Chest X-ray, PA view. Patient: 49 years old, sex F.
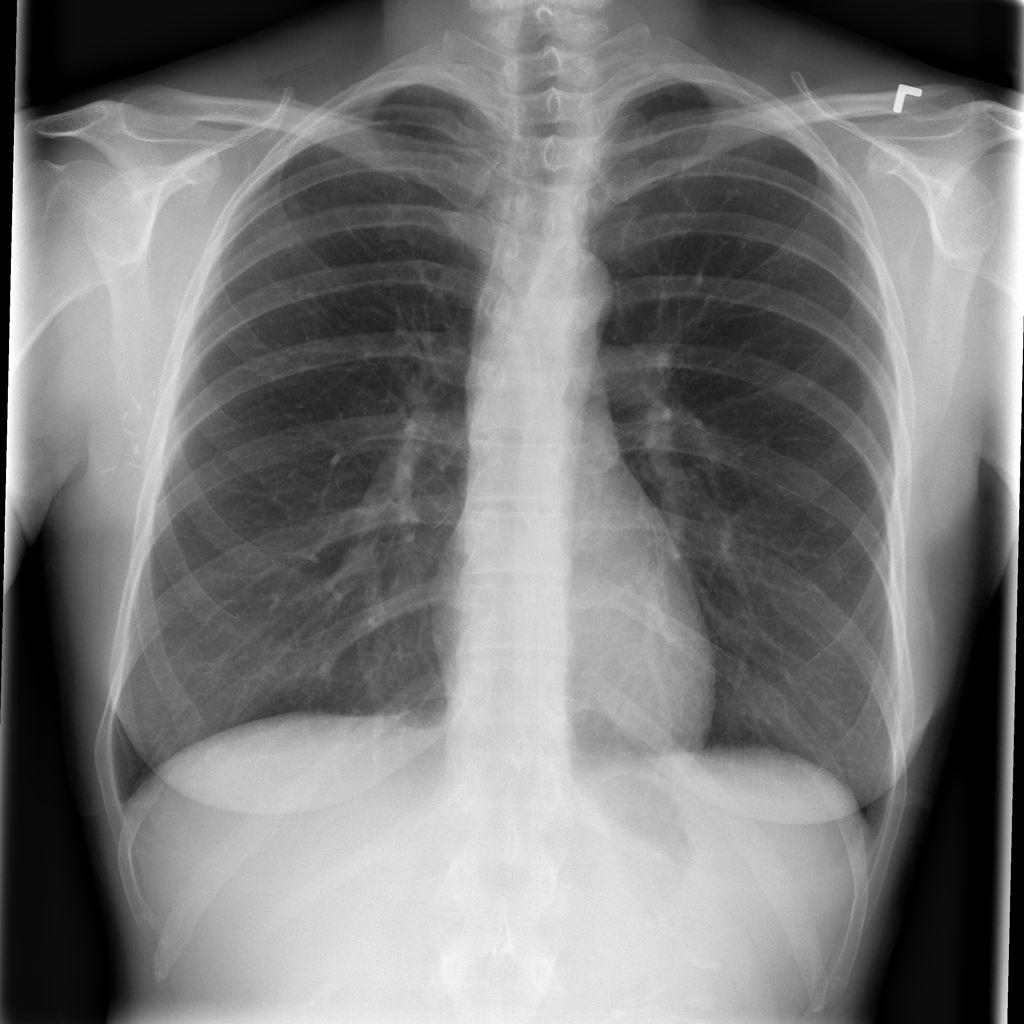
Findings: No Finding